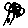
Label: tree